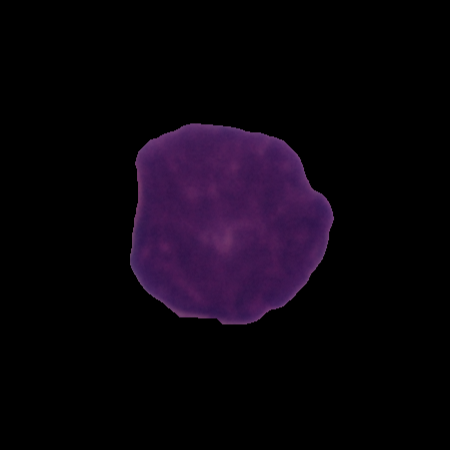
Label: cancer